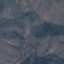
Land use / land cover: HerbaceousVegetation